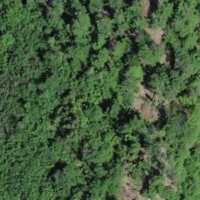
EUNIS habitat code: 41
Species observed at this site:
Mercurialis perennis